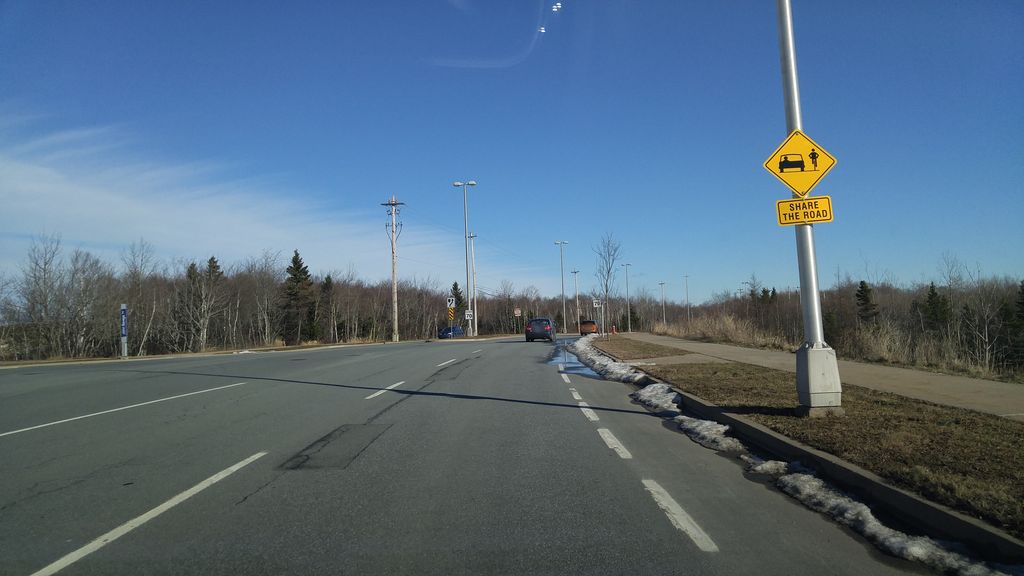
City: halifax